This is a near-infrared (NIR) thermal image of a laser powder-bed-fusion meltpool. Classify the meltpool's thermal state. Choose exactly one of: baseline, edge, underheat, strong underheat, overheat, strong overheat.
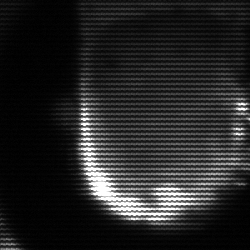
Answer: baseline